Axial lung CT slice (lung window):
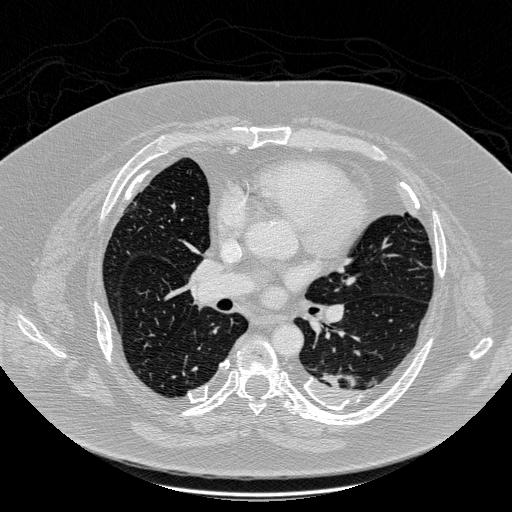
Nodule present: no